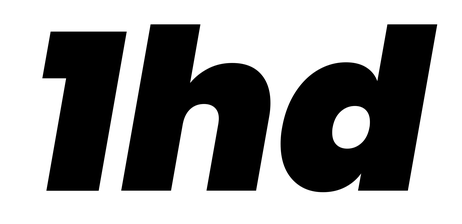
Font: Poppins-BlackItalic